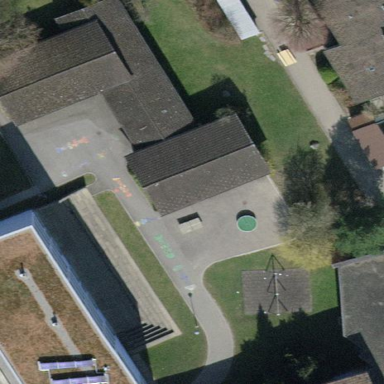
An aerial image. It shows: School building serving as kindergarten.